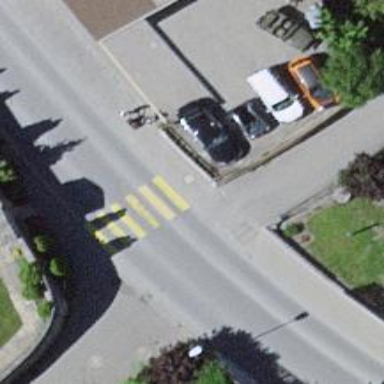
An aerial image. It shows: Uncontrolled zebra crossing on the road.